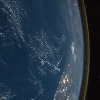
Label: water